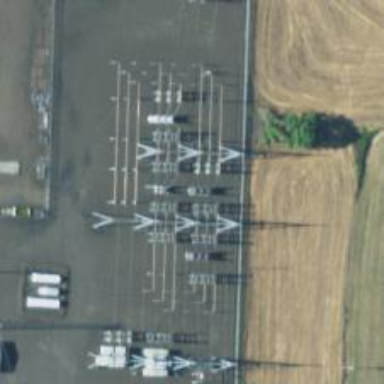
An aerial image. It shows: Switch for power supply.